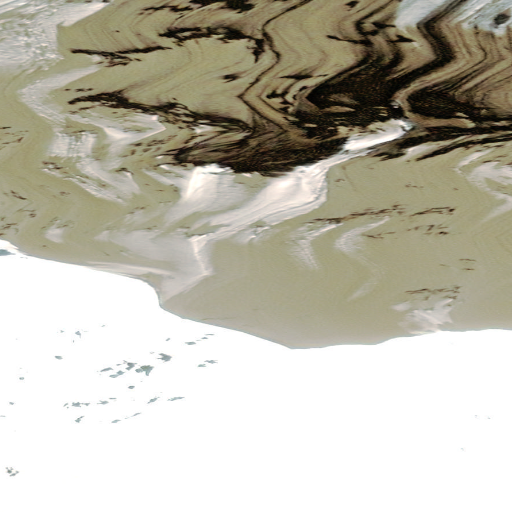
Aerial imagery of mountain in Alaska named Sunset Peak containing only unknown